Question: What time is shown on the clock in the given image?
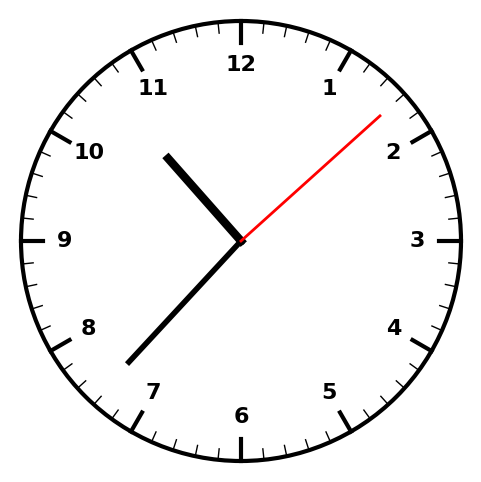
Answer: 10:37:08